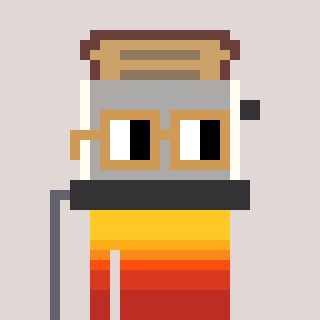
a pixel art character with square brown glasses, a toaster-shaped head and a grayscale-colored body on a warm background